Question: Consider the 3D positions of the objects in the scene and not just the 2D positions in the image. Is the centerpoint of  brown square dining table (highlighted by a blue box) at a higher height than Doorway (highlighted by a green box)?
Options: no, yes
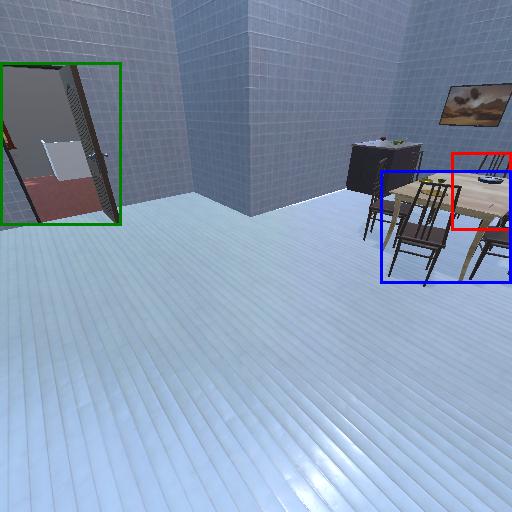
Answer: no